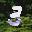
Label: 3